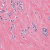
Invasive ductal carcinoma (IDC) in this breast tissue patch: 1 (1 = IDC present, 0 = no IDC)